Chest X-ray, PA view. Patient: 22 years old, sex F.
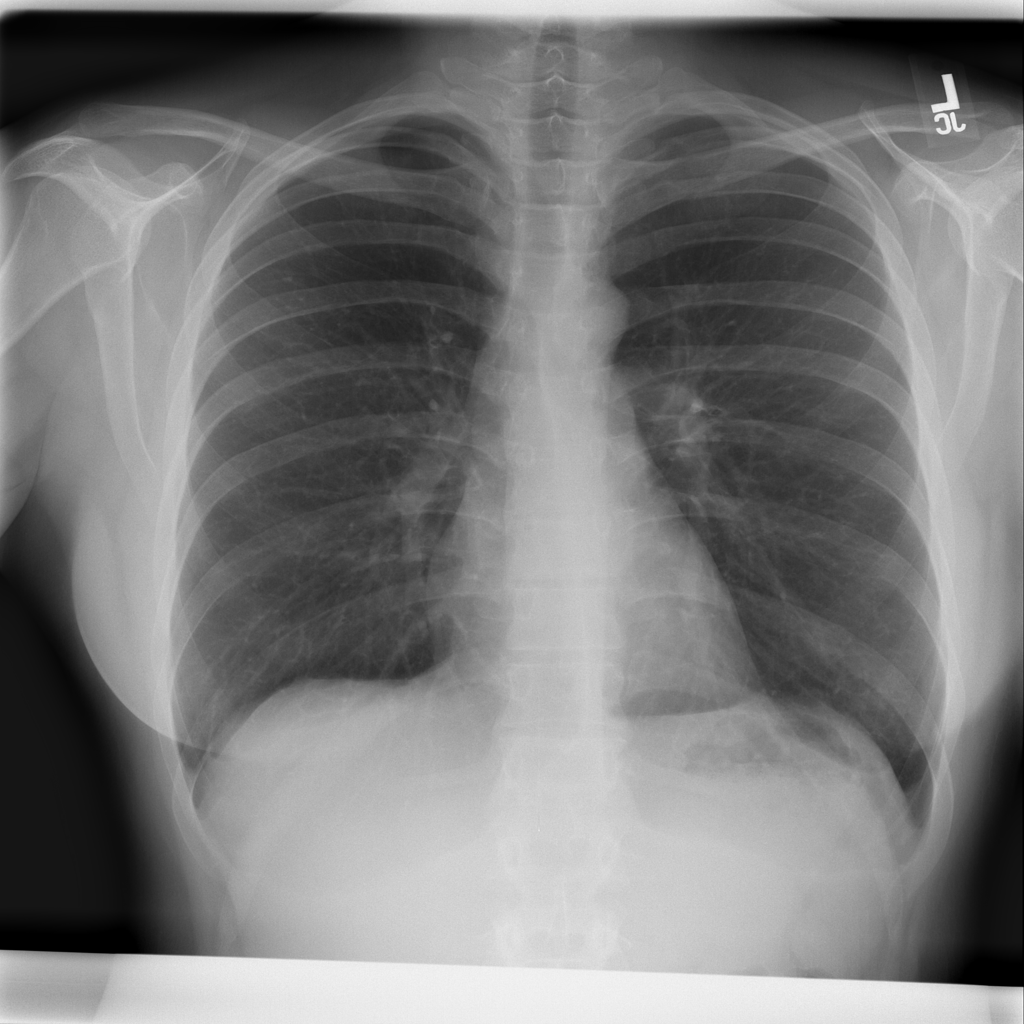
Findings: Nodule